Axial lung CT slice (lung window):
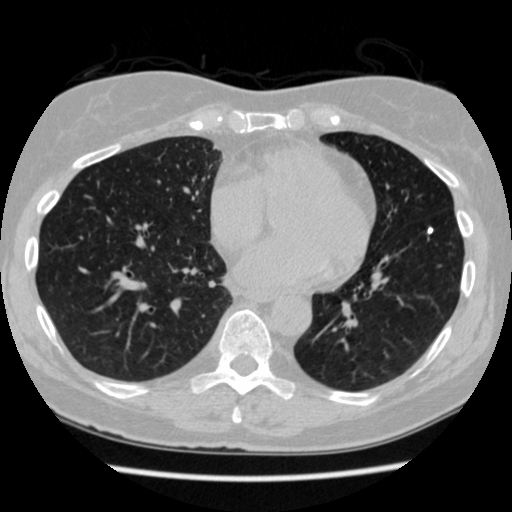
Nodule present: yes
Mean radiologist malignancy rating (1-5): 1